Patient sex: M
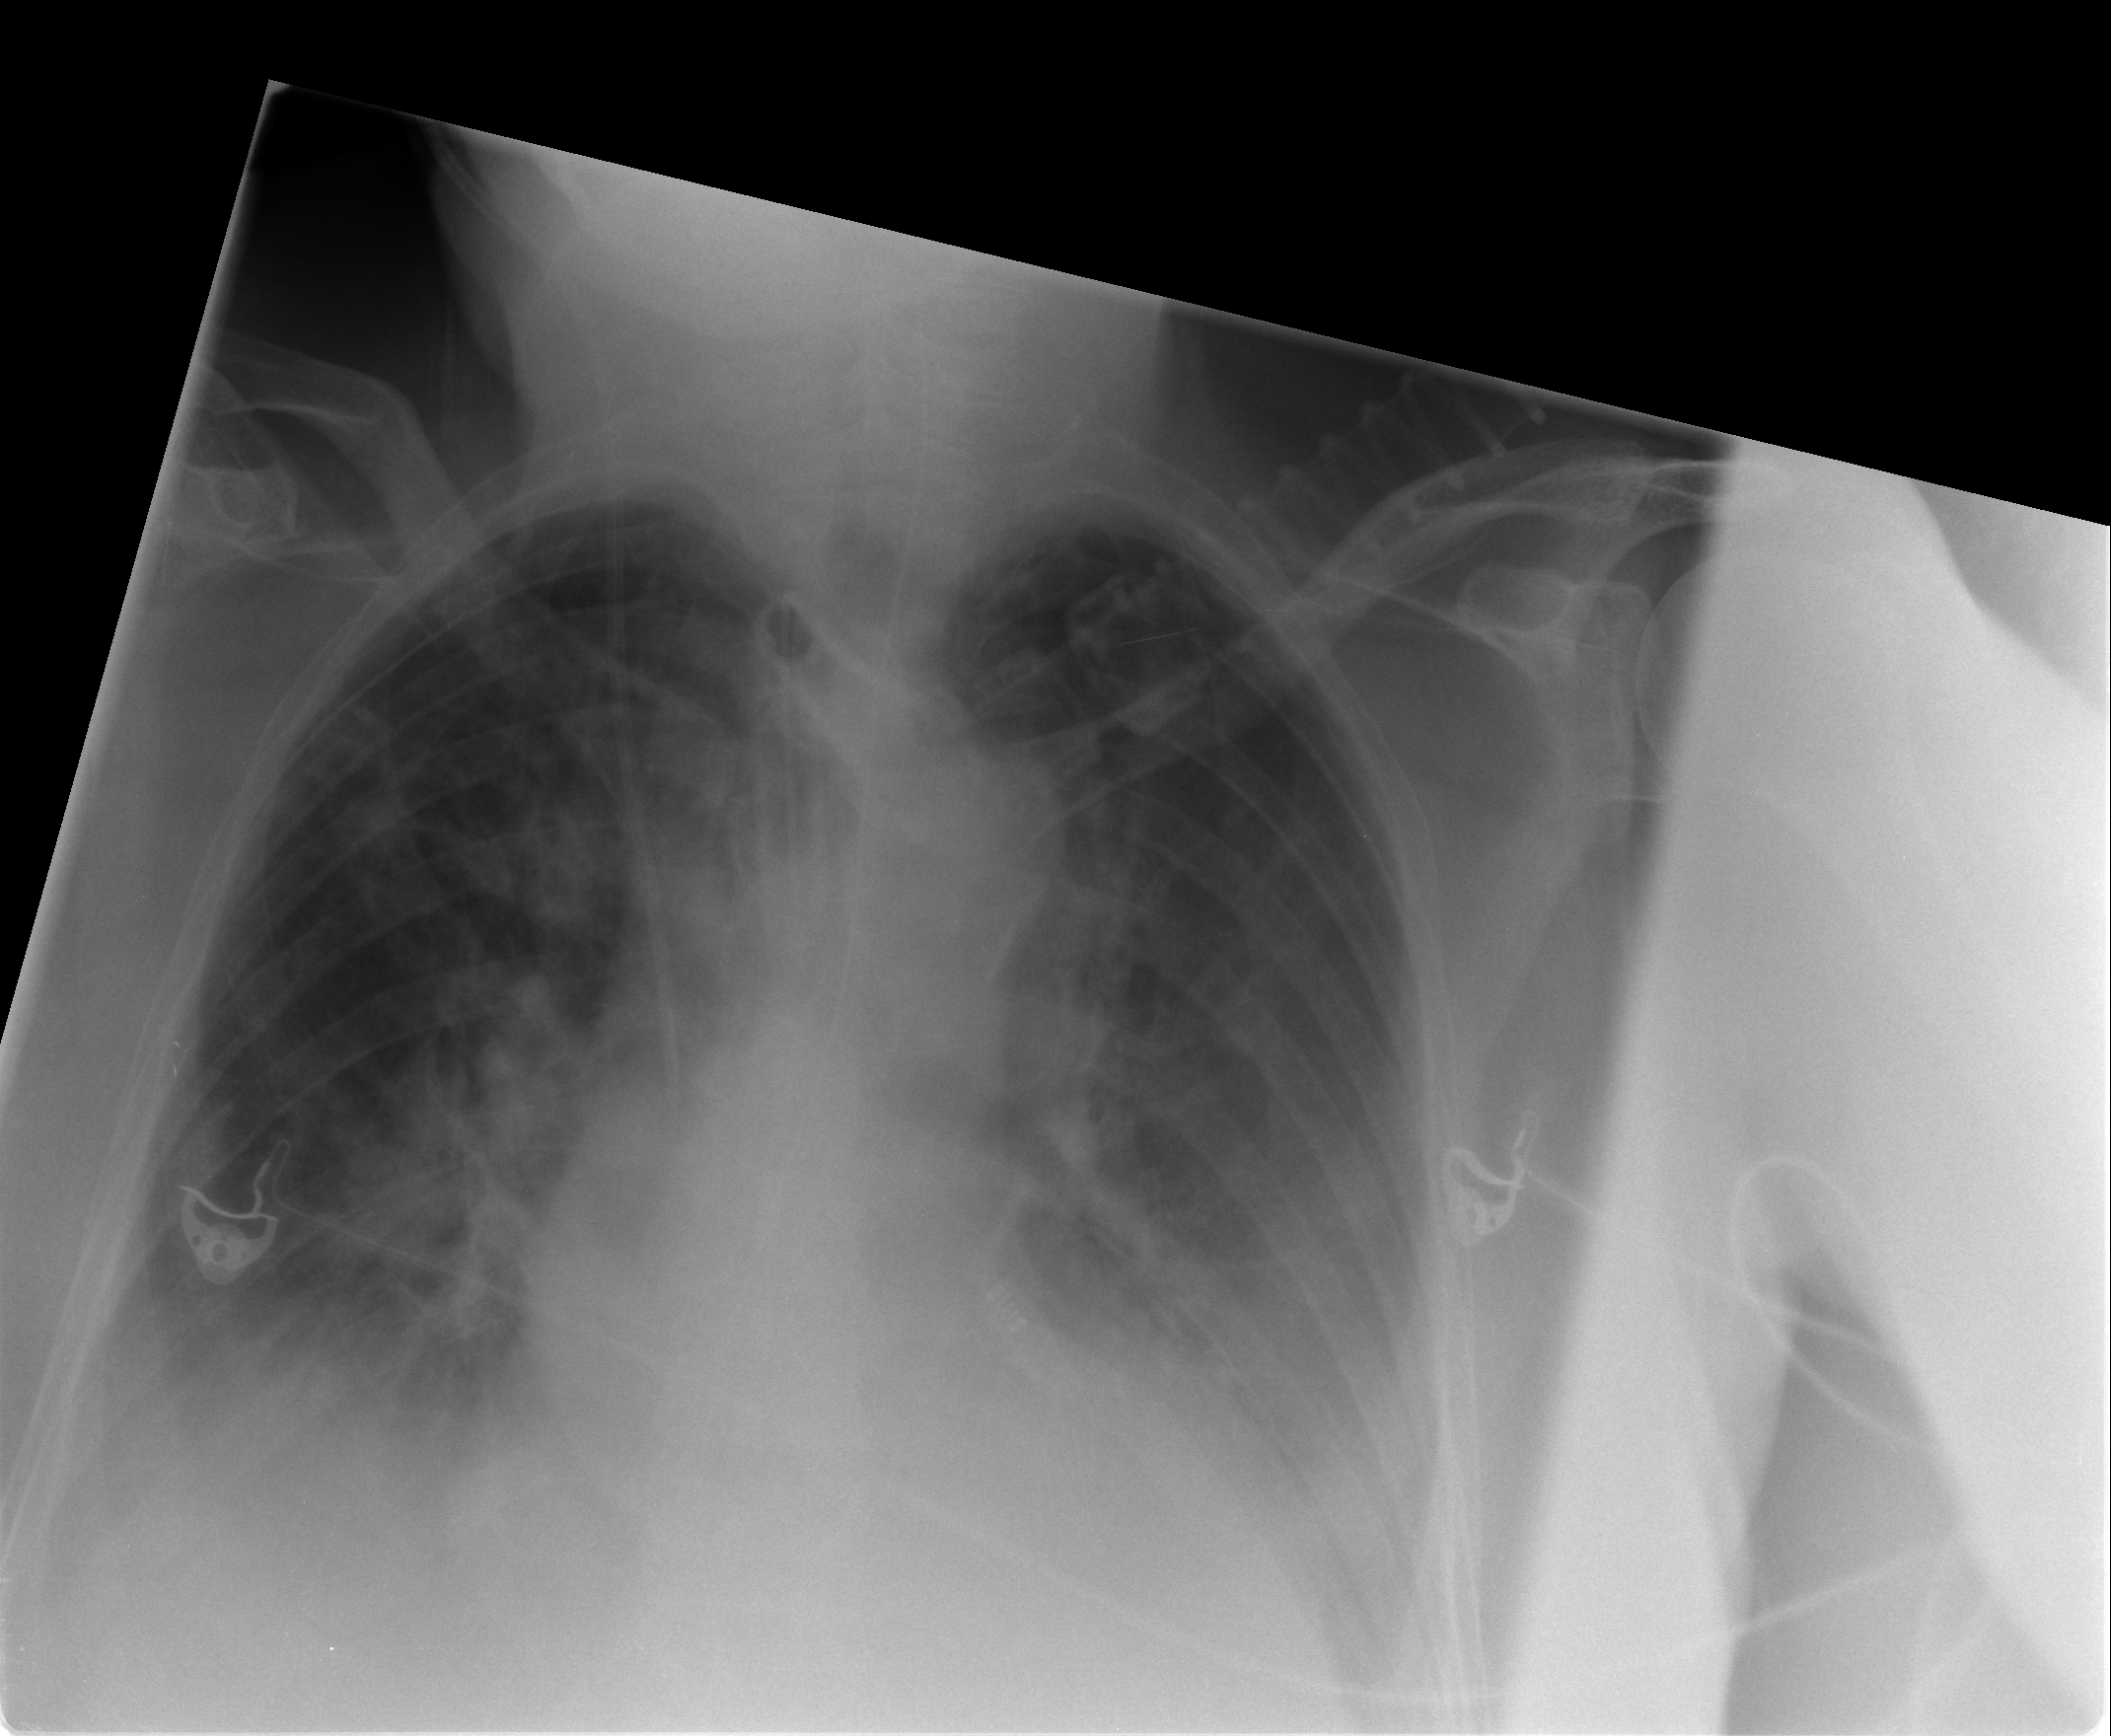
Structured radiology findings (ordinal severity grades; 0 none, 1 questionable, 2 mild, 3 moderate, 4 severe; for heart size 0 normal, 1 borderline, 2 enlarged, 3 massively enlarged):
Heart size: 2
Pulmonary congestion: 2
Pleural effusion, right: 2
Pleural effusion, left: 2
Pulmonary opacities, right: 2
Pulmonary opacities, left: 0
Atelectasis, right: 3
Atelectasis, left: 2